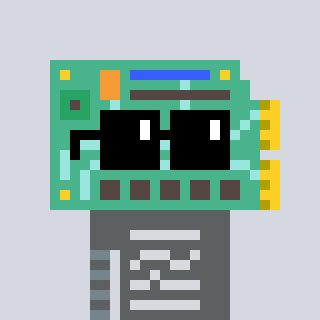
a pixel art character with square black sunglasses, a chipboard-shaped head and a red-colored body on a cool background